Question: I have a solution with multiple projects. Since some point in time the unused usings is not fading anymore nor does the Remove and Sort Usings command work in ONE of the projects while still working as expected in the others.
Is there some settings or otherwise that can fix this?
Things I've tested so far:
- -
Two boilerplate classes created in different projects in same solution, opened side-by-side:

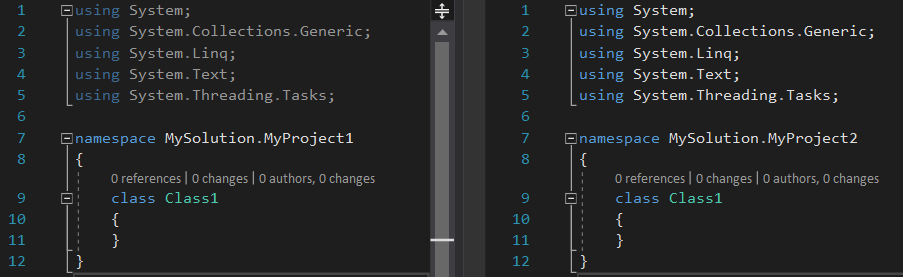
Answer: This issue has solved it self since I've upgraded to SDK style project and installed a couple of VS updates (16.4.5 currently)